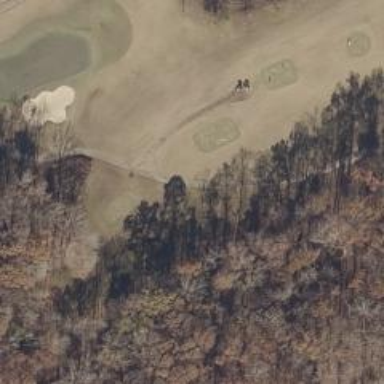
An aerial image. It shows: Path for both roads and golfers.